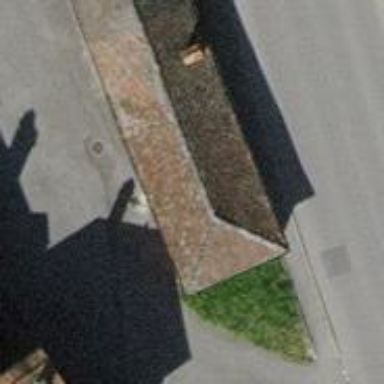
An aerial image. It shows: Farm shop.